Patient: sex F, age 65
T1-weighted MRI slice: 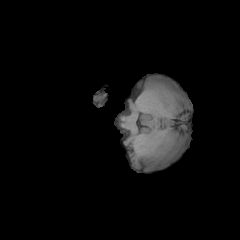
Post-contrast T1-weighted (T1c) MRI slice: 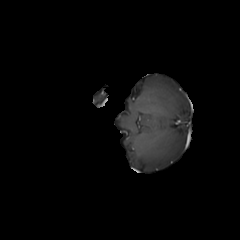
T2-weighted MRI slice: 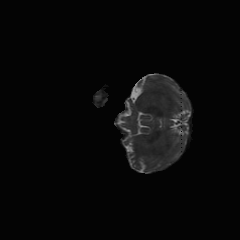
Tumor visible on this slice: no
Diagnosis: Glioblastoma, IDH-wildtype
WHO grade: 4